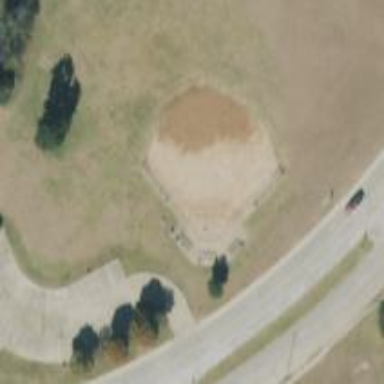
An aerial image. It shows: Pitch designated for baseball and softball activities.